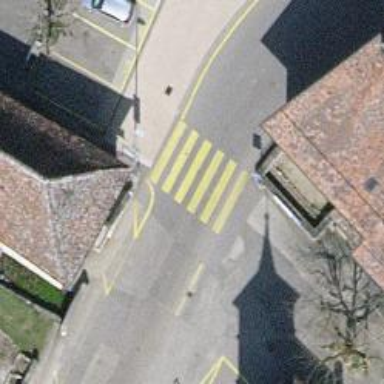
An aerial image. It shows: Zebra crossing on the road.